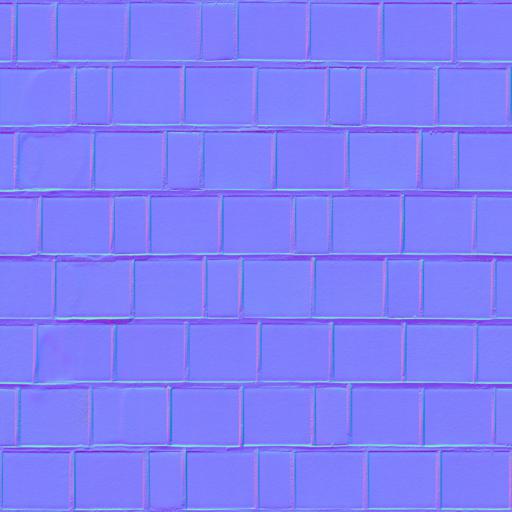
brick bricks modern wall yellow